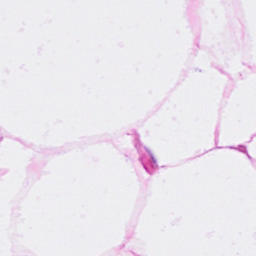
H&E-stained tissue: Breast